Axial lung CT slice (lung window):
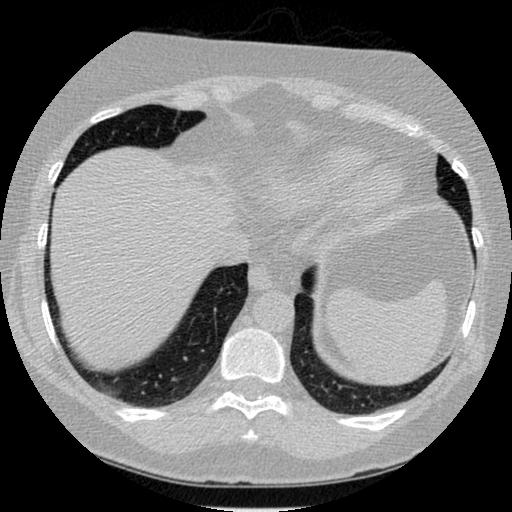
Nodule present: no